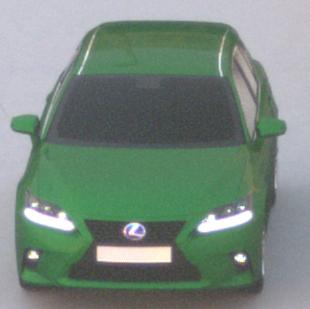
Make: Lexus
Model: CT 200h
Detailed model: CT (A10)
Model produced from: 2014/03
Model produced until: 2017/10
Doors: 5
Color: green
Road condition: dry road
Daytime: sunrise or sunset
Contrast: medium contrast